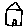
Label: house